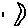
Label: moon